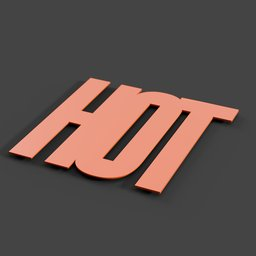
Label: decoration